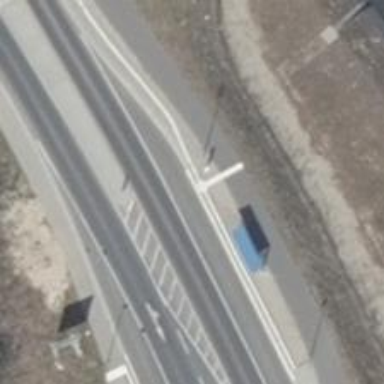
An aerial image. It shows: Platform at public transport location with shelter.